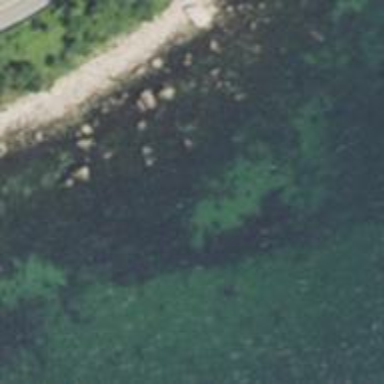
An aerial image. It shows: Natural rock reef.